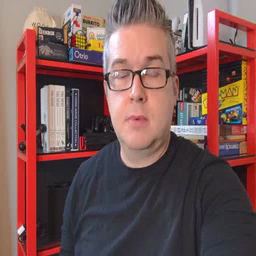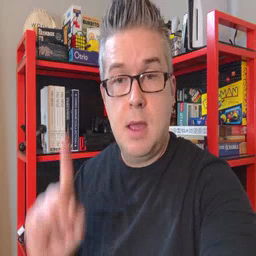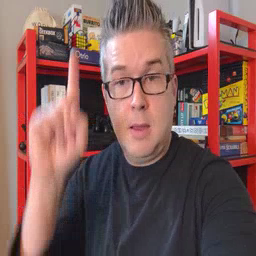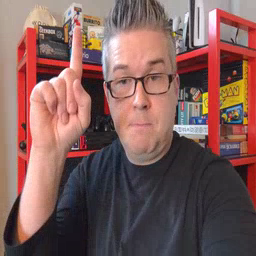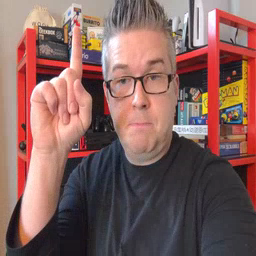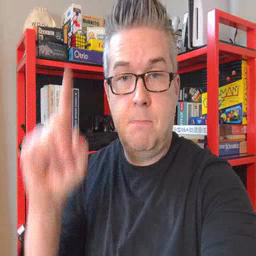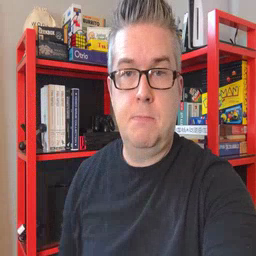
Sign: up